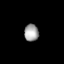
Tissue: lung
Cell type: Endothelial cells
Senescence score: 0.5756
Nuclear area (px): 240
Mean DAPI intensity: 161.913